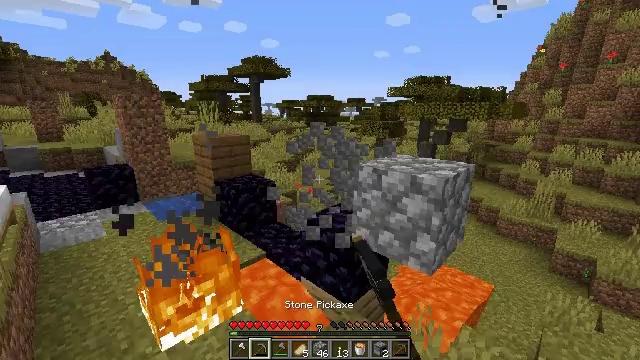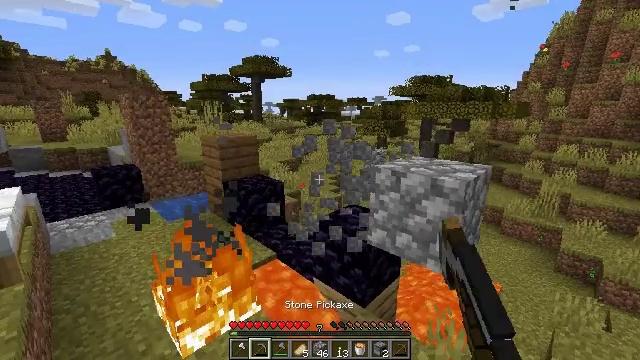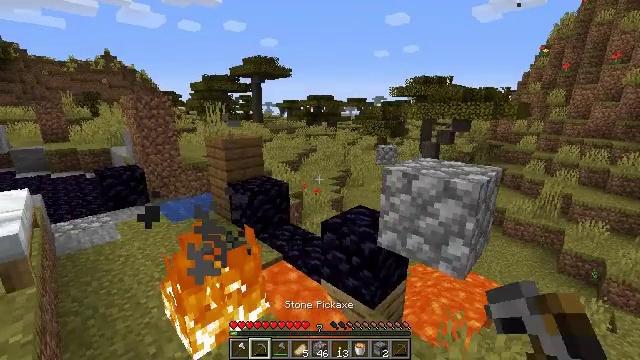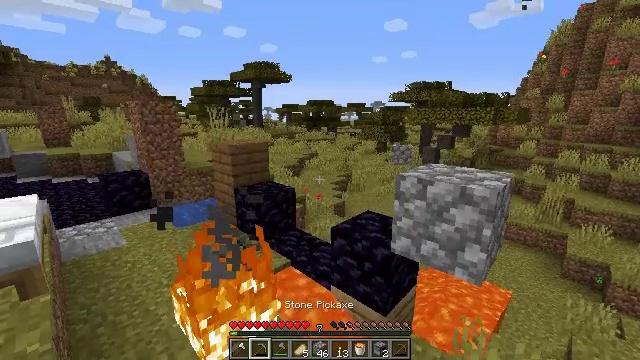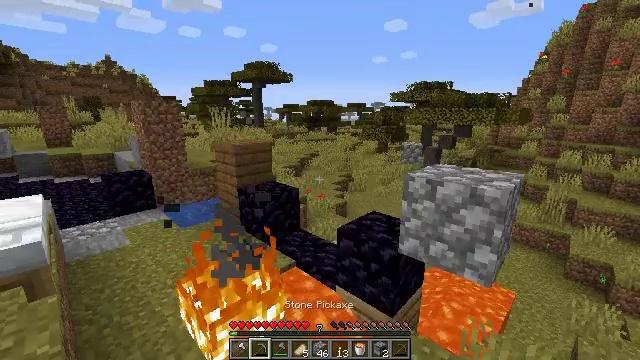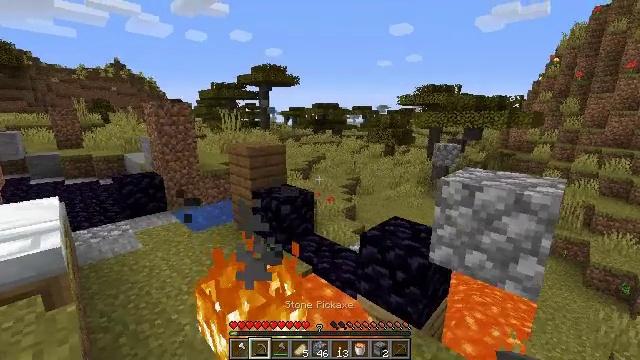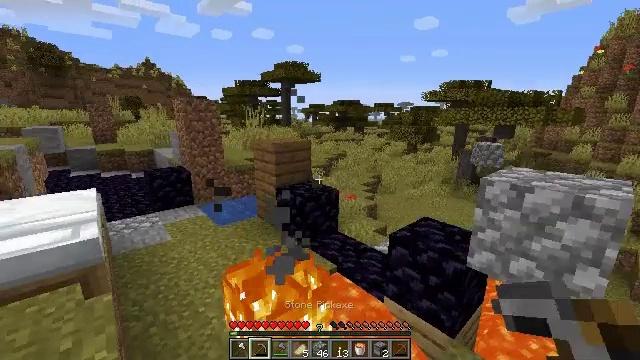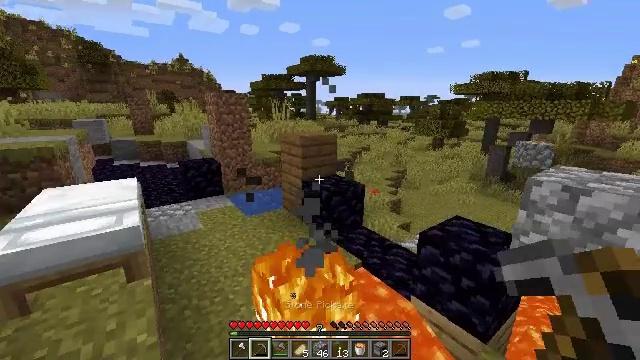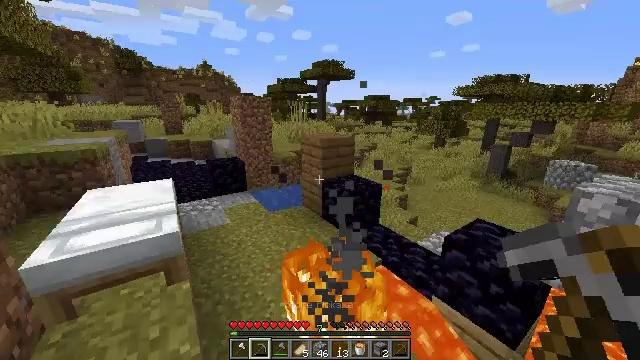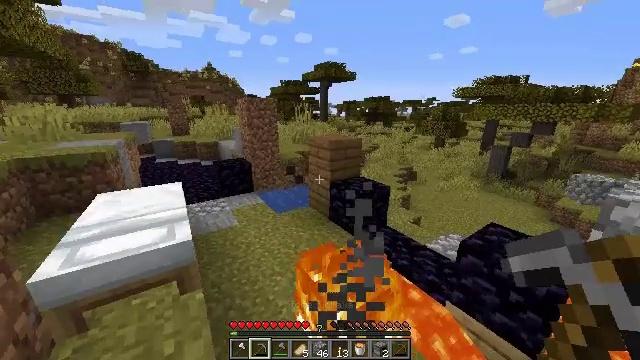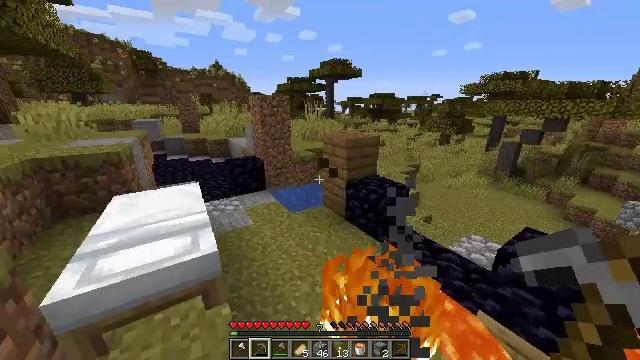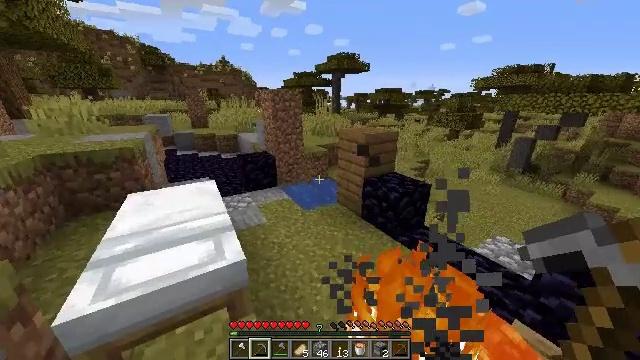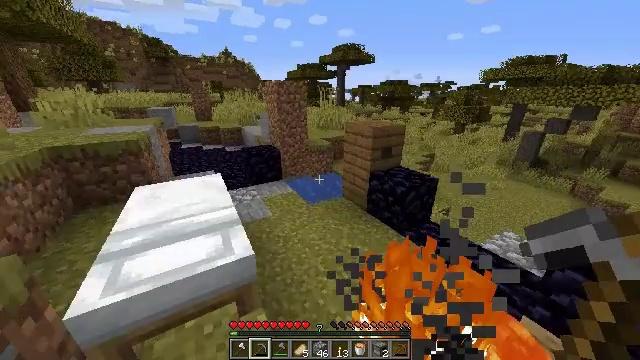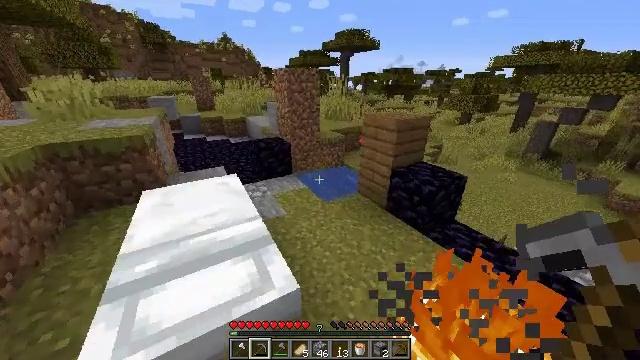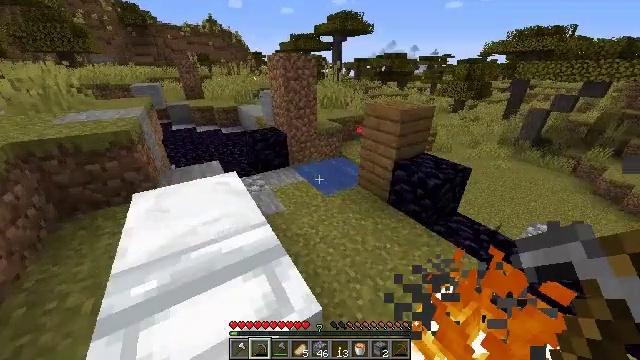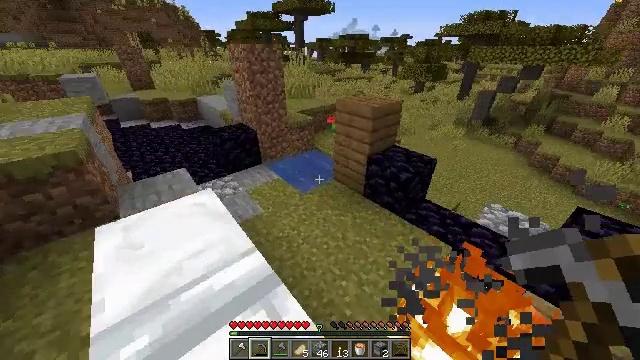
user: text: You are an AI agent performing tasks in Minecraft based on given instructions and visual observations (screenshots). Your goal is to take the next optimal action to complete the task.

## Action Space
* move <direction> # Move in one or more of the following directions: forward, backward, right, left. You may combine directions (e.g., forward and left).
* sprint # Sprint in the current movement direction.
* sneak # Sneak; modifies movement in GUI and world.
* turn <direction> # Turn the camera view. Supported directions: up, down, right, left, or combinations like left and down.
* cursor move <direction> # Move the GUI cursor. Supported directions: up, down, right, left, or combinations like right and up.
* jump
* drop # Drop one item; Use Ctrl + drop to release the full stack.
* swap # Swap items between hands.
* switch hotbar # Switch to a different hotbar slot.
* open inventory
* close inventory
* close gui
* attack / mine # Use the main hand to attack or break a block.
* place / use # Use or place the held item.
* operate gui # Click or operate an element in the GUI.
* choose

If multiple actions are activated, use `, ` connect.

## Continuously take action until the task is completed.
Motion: motion action
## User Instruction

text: Remove the fire source.
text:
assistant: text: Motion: move left, attack / mine
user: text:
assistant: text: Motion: move left
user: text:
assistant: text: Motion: move left, turn up
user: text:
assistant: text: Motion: move forward and move left
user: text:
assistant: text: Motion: move forward and move left
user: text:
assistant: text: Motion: move forward and move left, sprint, turn left
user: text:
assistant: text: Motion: move forward and move left, sprint, turn left and down
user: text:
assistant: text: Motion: move forward and move left, sprint, turn left and down
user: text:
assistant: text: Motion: move forward and move left, sprint
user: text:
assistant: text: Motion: move forward and move left, sprint, turn left and down
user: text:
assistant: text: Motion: move forward and move left, sprint, turn left and down
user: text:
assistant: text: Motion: move forward and move left, sprint, turn down
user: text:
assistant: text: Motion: move forward and move left, sprint, turn down
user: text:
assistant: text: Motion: move forward and move left, sprint, turn right and down
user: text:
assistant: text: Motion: move forward and move left, sprint, turn right and down
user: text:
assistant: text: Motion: move forward and move left, sprint, turn right and down
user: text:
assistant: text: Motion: move forward and move left, sprint, turn right and down
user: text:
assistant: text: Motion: move forward and move left, sprint
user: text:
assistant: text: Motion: move forward and move left, sprint, turn right and down
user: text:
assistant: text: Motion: move forward and move left, sprint, turn right and down
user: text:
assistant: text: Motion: sprint, turn right
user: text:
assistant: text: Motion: no_op
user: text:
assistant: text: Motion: no_op
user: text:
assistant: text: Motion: turn right and down
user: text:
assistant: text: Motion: turn right and down
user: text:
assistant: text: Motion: turn right
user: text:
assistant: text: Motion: attack / mine
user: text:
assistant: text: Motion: attack / mine
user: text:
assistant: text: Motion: attack / mine
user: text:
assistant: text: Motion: turn right